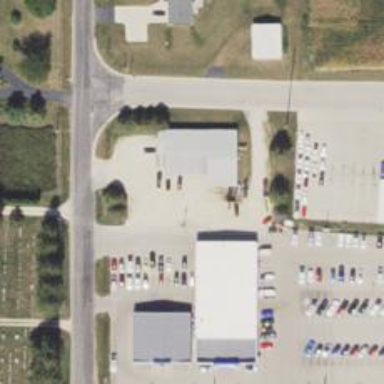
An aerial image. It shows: Veterinary facility.